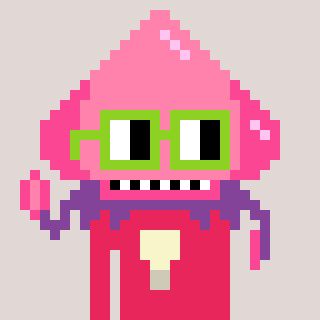
a pixel art character with square light green glasses, a squid-shaped head and a redpinkish-colored body on a warm background